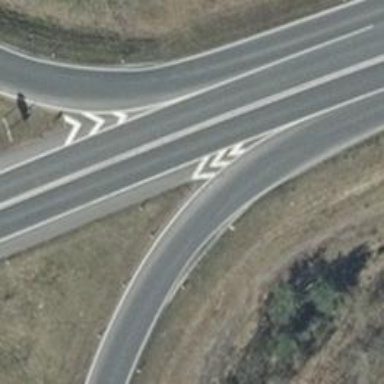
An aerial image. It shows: Trunk link road with asphalt surface.